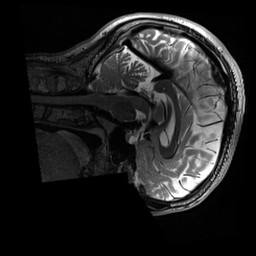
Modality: T2w
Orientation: sagittal
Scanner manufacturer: siemens
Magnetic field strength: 3 T
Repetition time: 3.2 s
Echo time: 0.564 s